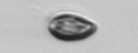
Label: Cryptophyta